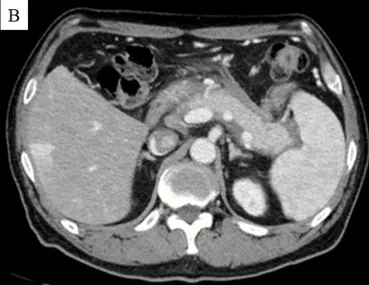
Changes in abdominal CT scans after initiation of treatment for WON. (B) A follow-up CT after endoscopic necrosectomy shows marked improvement in the encapsulation collection (day 195). CT: computed tomography, WON: walled-off necrosis.
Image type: radiology (ct)